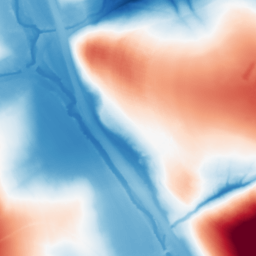
Category: morphological
Decomposition family: morphological
Decomposition parameters: operation: average
size: 100
Upsampling method: cubic_mitchell
Upsampling parameters: scale: 2
Upsampling scale: 2